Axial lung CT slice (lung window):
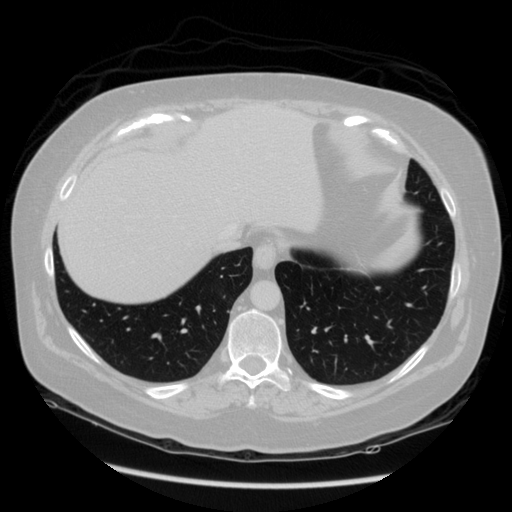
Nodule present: no